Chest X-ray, PA view. Patient: 65 years old, sex M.
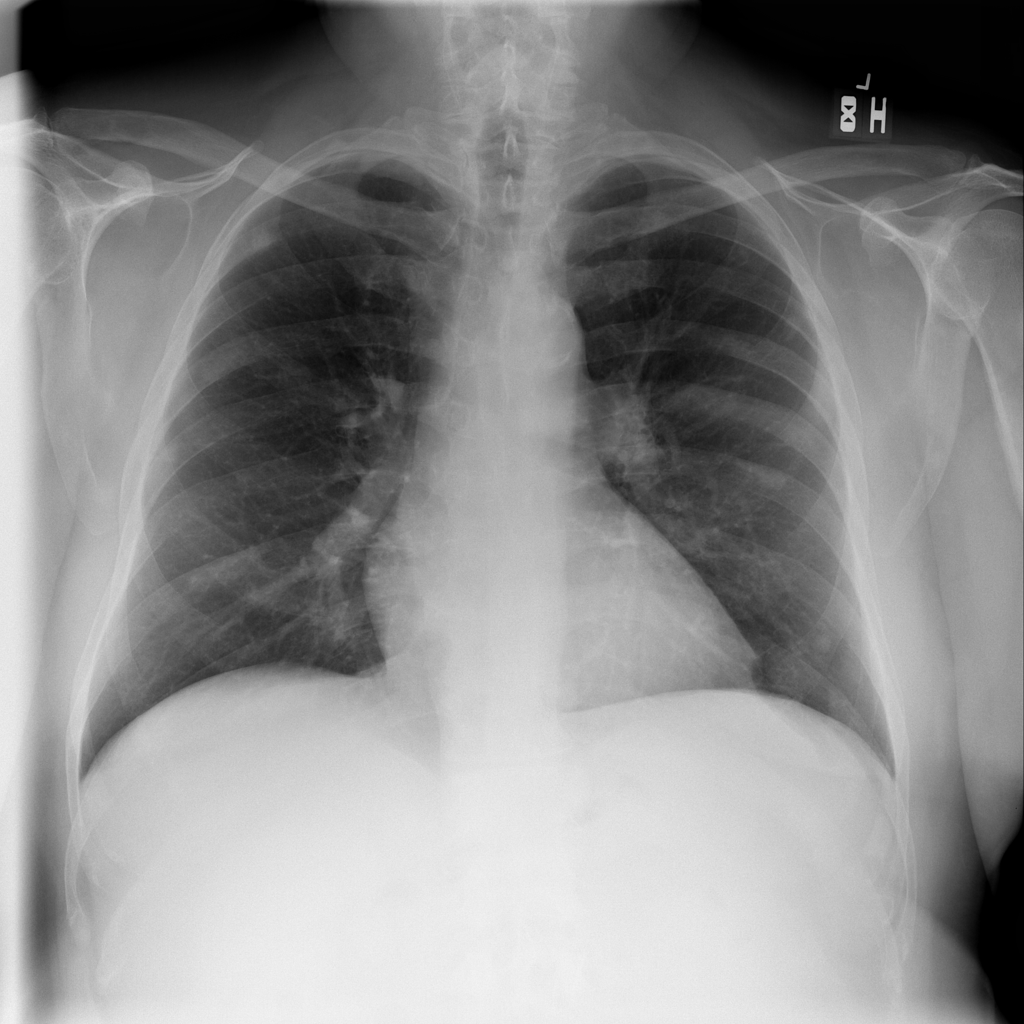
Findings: No Finding